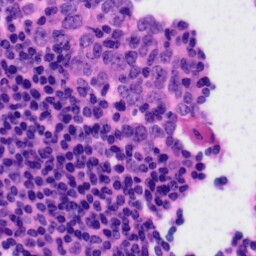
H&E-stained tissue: Tonsil